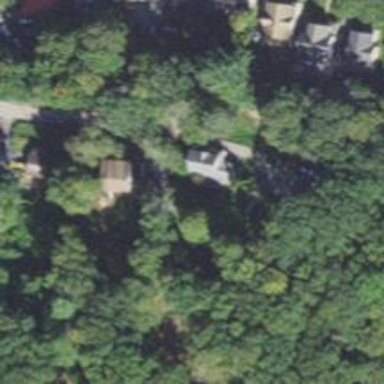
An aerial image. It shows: Residential driveway.